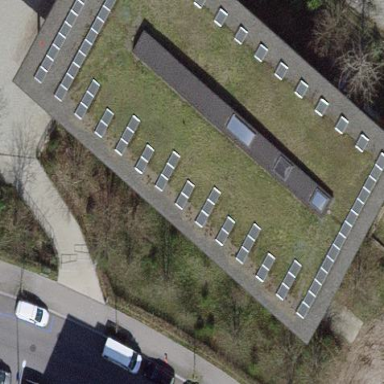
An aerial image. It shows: Civic building that serves as community center. It has skillion roof shape.